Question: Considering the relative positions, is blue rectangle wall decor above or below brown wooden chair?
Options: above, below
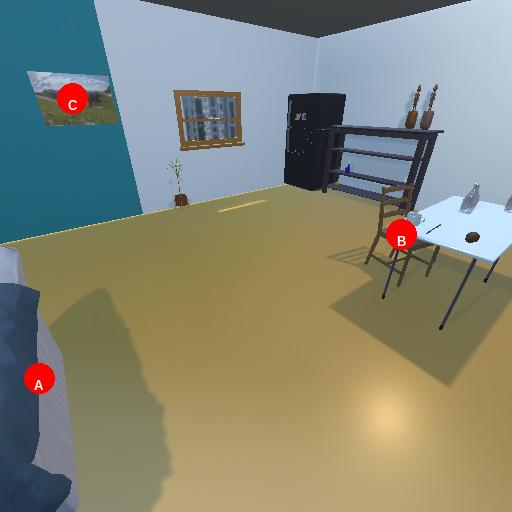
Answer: above